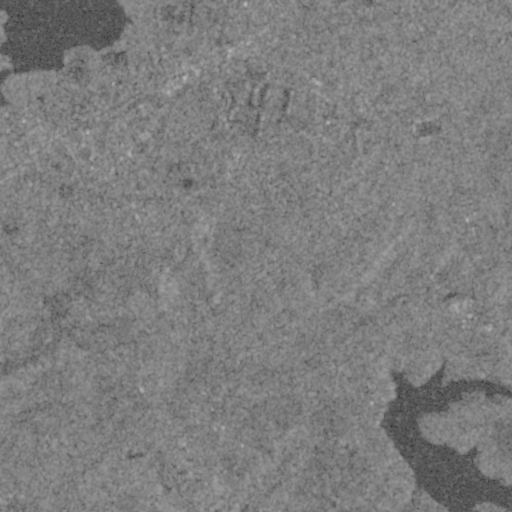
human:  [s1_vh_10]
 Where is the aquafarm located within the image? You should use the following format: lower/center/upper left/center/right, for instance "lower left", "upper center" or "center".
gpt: The aquafarm is located in the upper left of the image.
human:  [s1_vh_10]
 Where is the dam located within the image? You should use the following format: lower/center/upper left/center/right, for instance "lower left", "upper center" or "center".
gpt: The dam is located in the lower right of the image.
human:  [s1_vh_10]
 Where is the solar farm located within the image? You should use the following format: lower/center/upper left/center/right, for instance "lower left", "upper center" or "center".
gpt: The solar farm is located in the lower left of the image.
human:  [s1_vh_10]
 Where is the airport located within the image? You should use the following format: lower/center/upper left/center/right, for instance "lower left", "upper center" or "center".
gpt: There is no airport in the image.

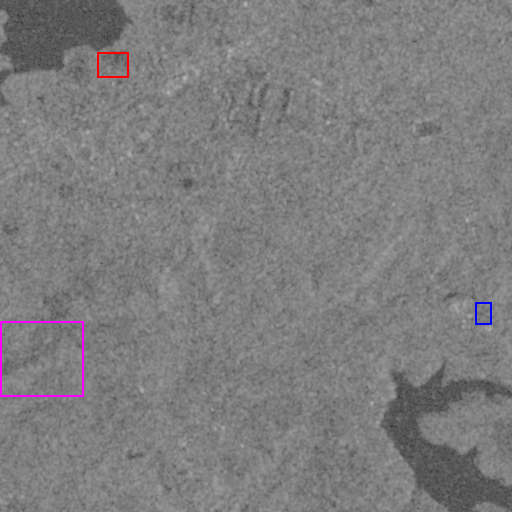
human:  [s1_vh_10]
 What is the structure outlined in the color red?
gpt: The structure outlined in red is an aquafarm.
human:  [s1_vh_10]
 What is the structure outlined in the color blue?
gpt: The structure outlined in blue is a park.
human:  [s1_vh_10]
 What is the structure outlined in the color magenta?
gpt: The structure outlined in magenta is a solar farm.
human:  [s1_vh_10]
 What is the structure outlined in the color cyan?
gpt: There is no cyan outline.